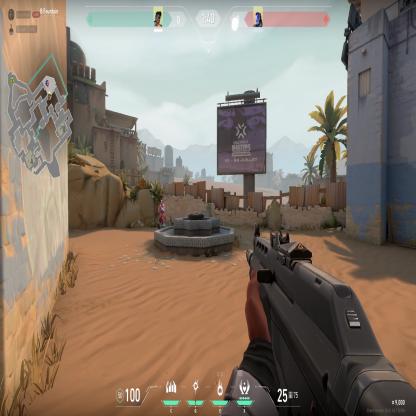
Label: enemy